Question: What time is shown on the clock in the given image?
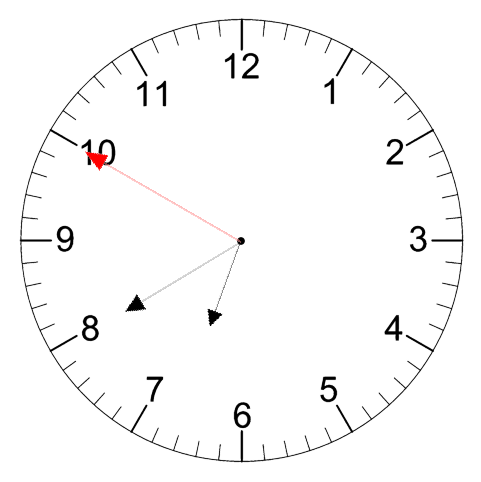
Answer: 06:39:50